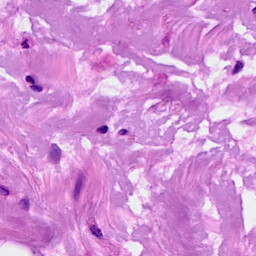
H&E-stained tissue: Breast